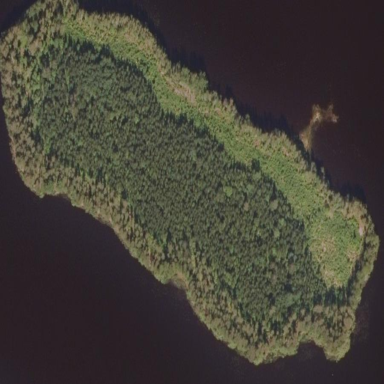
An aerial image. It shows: Island covered with woodland.